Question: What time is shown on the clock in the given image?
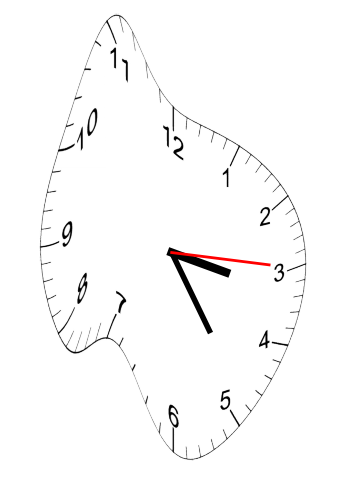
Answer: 03:24:15